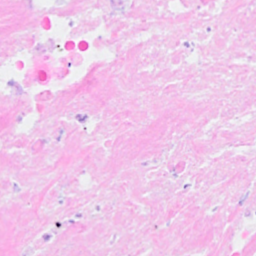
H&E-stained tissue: Breast